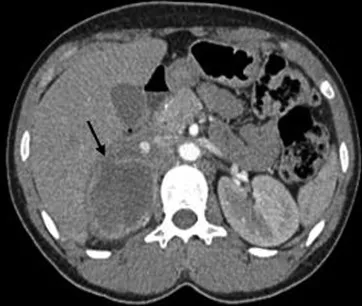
Axial view.
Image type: radiology (ct)